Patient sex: M
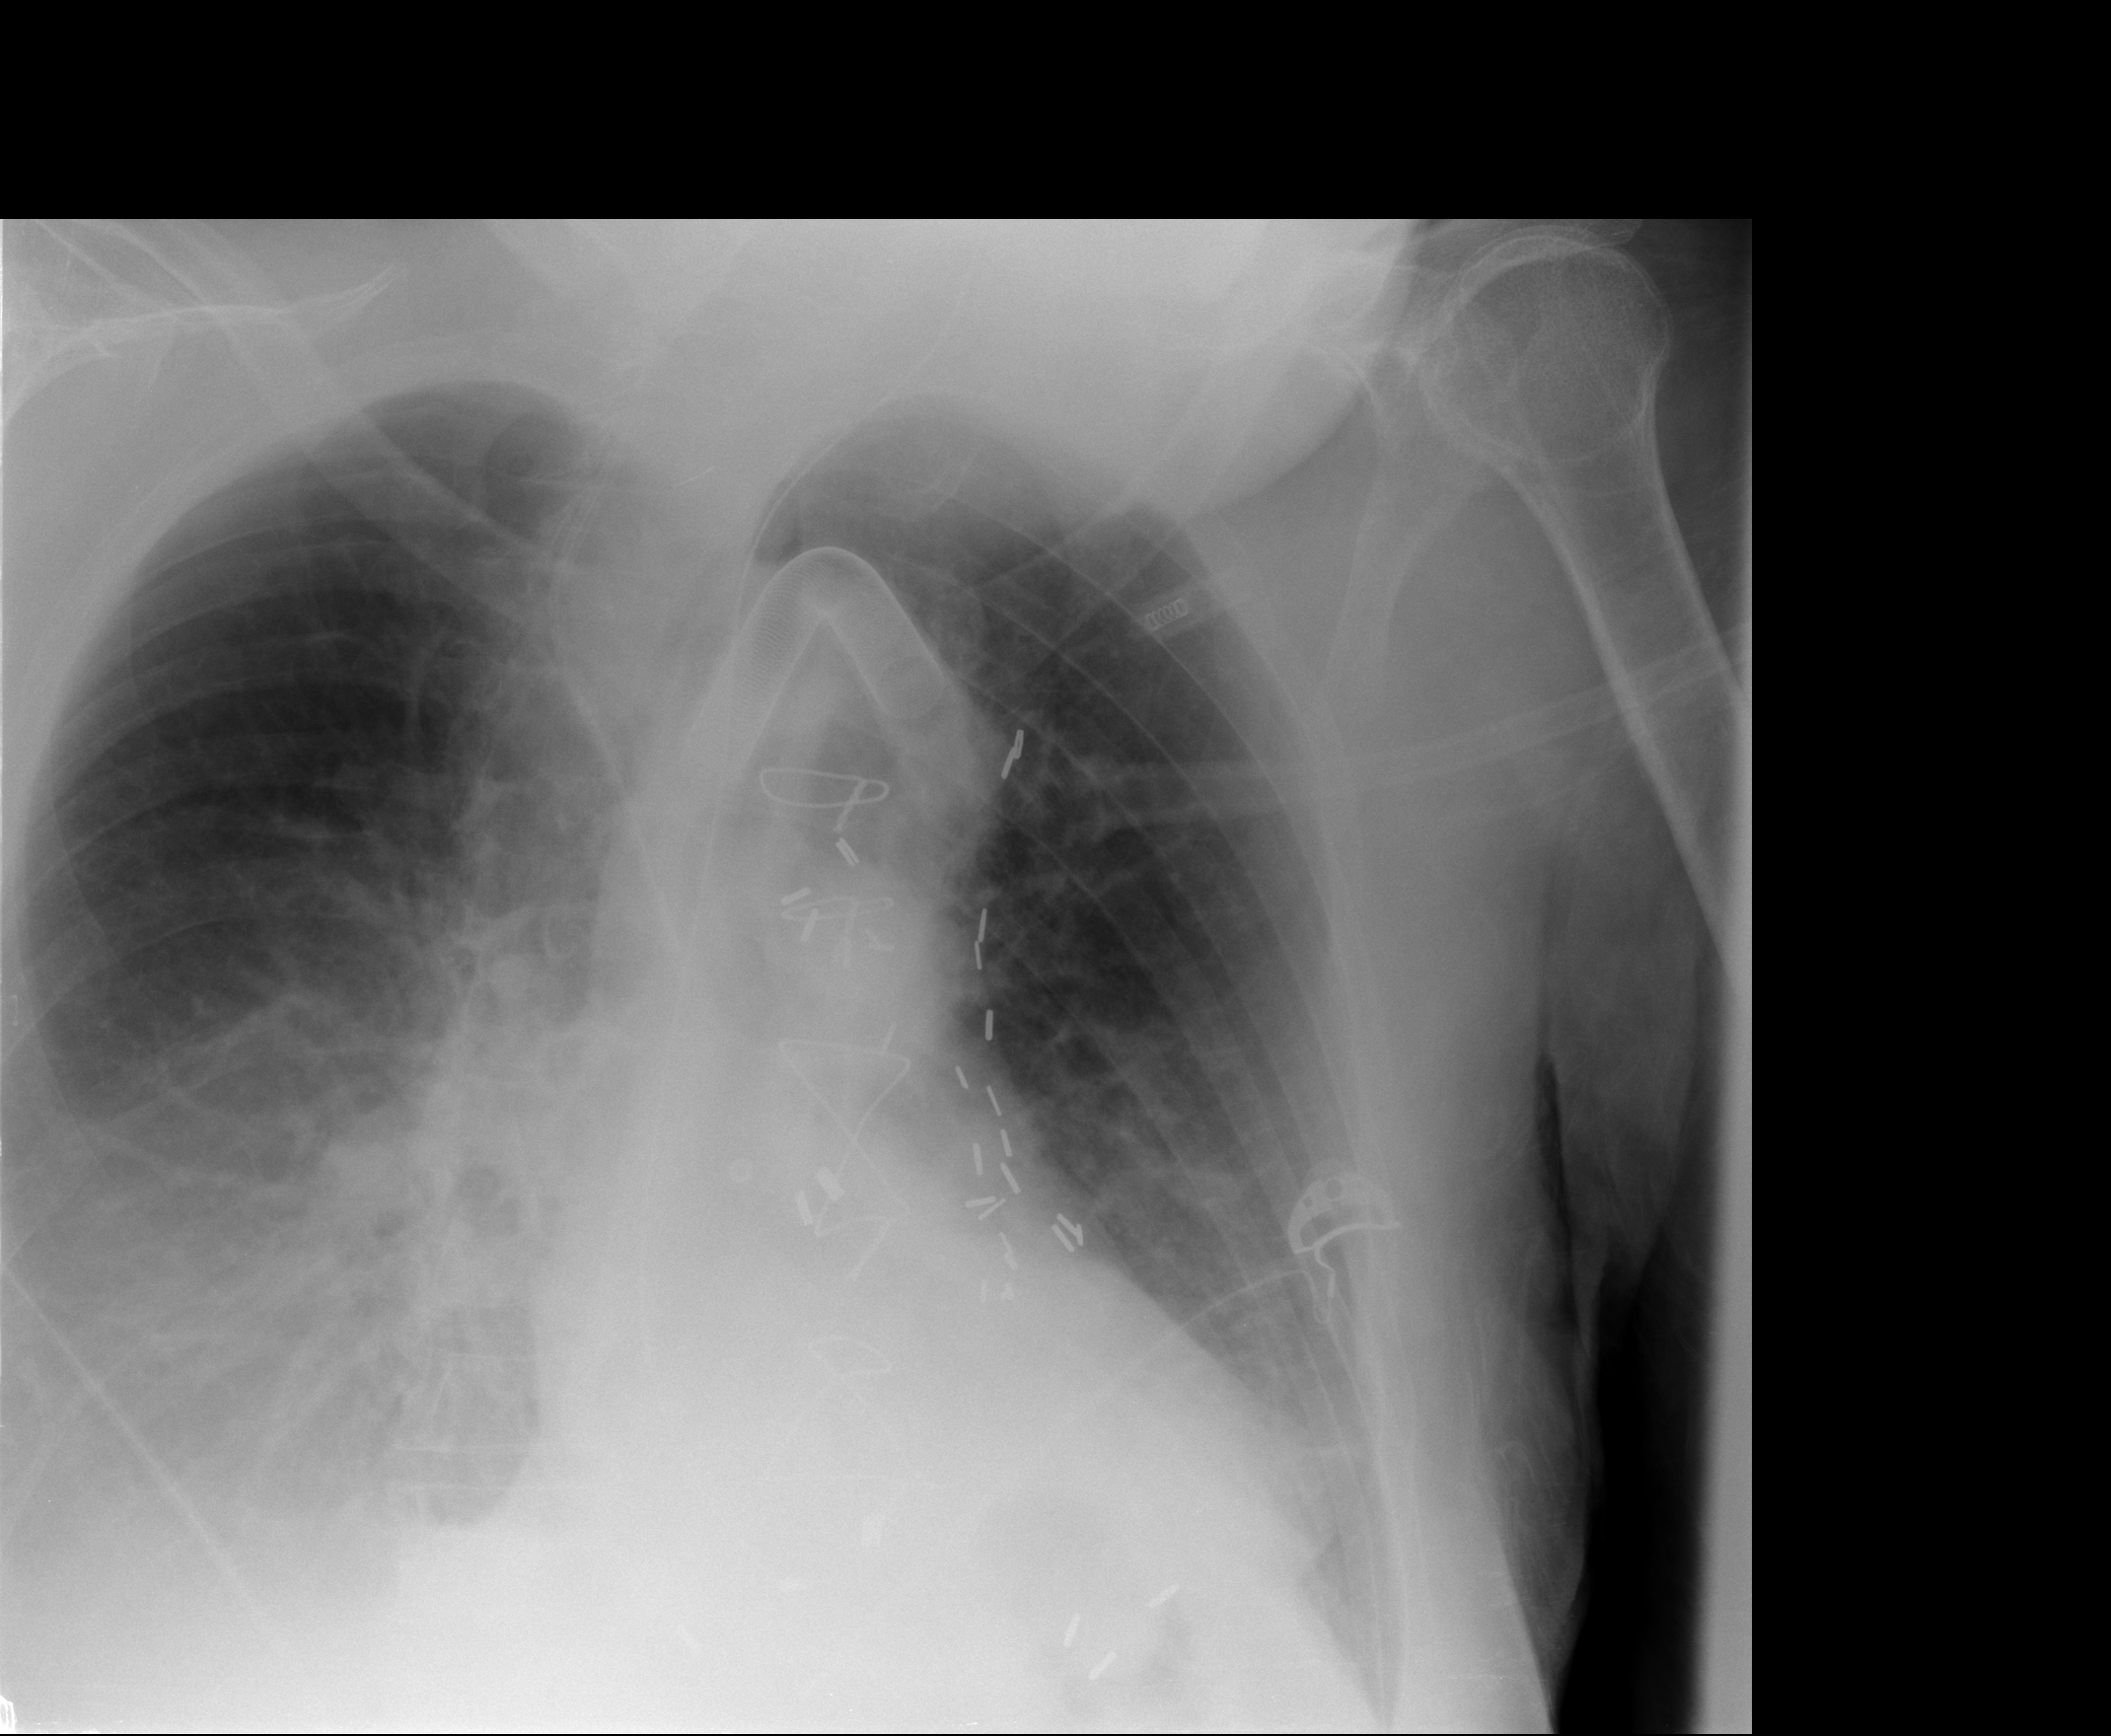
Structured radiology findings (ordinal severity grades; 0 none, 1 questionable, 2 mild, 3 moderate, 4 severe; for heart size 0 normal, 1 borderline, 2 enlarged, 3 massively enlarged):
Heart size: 1
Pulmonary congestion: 1
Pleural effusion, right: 3
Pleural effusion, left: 2
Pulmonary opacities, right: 2
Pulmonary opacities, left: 1
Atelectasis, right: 2
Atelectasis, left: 2